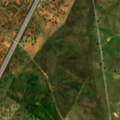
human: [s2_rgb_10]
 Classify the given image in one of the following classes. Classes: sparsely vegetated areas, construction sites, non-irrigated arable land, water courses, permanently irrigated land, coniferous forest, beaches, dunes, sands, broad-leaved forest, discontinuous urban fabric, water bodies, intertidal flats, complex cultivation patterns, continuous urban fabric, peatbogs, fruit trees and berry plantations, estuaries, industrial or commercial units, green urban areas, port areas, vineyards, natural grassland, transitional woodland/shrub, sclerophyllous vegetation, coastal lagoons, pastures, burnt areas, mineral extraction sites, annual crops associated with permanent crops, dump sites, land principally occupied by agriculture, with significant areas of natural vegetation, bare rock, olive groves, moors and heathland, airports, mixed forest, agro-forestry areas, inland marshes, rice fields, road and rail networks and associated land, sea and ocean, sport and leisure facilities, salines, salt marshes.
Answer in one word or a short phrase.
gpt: non-irrigated arable land, agro-forestry areas, transitional woodland/shrub